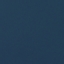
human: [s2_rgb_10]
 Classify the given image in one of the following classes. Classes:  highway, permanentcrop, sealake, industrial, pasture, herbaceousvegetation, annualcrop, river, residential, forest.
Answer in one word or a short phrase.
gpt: SeaLake